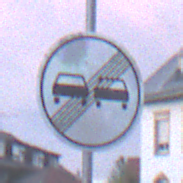
Verkehrszeichen: EndeUeberholverbot
Umgebung: Outdoor, Urban
Tageszeit: SunriseSunset
Wetter: PartlyCloudy
Licht: Natural
Jahreszeit: NotSpecified
Kontrast: LowContrast